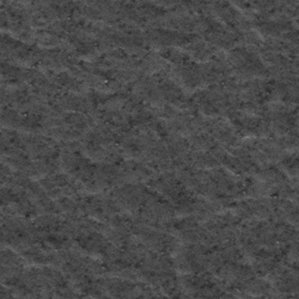
Label: frost